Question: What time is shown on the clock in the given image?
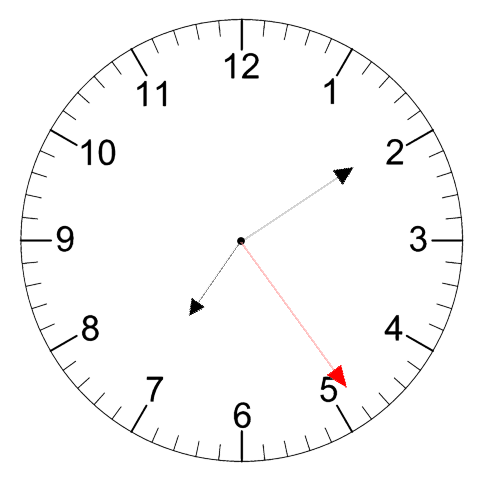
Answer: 07:09:24